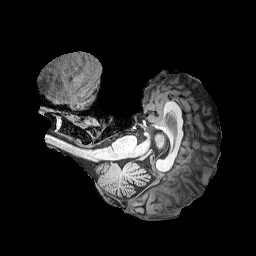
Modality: T1w
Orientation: axial
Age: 63
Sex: female
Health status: healthy